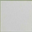
Piece: xx